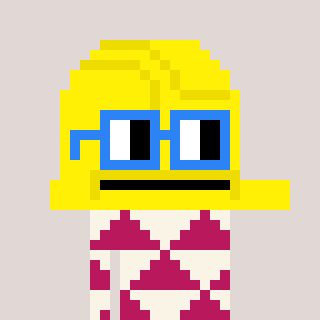
a pixel art character with square blue glasses, a construction helmet-shaped head and a darkpink-colored body on a warm background